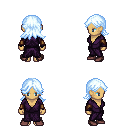
a pixel art fantasy rpg character, female body template, human, tanned skin, purple robe, red pants, white cyan loose hair, cloth bracers, maroon shoes, four views (front, back, left, right), 2x2 character sprite sheet, small pixel art, hard edges, no anti-aliasing